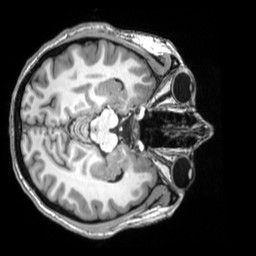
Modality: T1w
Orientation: axial
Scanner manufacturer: siemens
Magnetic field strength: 3 T
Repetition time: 2.5 s
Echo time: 0.00343 s